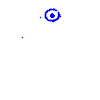
Particle: pion